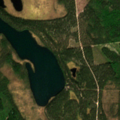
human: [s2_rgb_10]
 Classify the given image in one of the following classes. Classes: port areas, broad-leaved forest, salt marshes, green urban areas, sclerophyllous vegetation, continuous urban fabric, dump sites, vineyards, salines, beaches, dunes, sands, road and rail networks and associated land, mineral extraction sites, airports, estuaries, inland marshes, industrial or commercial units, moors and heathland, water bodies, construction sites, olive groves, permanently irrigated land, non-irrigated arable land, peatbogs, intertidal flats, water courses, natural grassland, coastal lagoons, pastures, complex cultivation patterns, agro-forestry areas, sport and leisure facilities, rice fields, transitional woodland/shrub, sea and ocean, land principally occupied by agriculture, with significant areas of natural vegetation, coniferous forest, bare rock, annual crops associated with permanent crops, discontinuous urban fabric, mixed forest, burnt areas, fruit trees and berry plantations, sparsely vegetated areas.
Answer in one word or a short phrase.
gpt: coniferous forest, mixed forest, water bodies